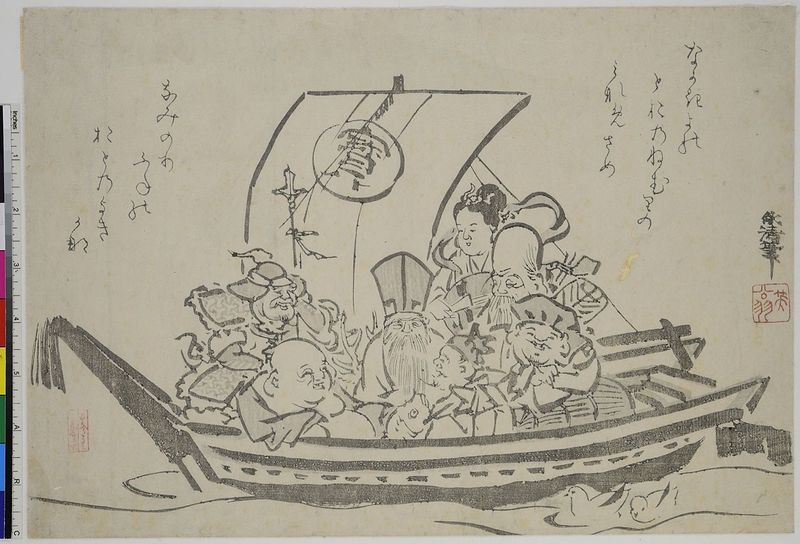
Künstler: Kita Busei
Standort: Hamburg
Institution: Museum für Kunst und Gewerbe Hamburg
Schlagwörter: gott, mann, meer, vogel, wasser, frau, hut, männer, schwarz, zeichnung, haare, boot, holzschnitt, japan, schrift, segel, segelboot, ente, segelschiff, möwe, japanisch, schriftzeichen, orient, asien, druckgraphik, druckgrafik, asiatisch, stempel, china, sieben, zeit, gottheit, schicksal, zeichung, japanische, chinesich, fortuna, schwarzlinienschnitt, edo, reproduktionen, sorte, los, kanji, fato, druckerzeugnisse, voel, schwarzdruck, segeljacht, segelyacht, ripa, glücksgötter, glück, fügung, schwarzliniendruck, schwarzlinientechnik, kanjii